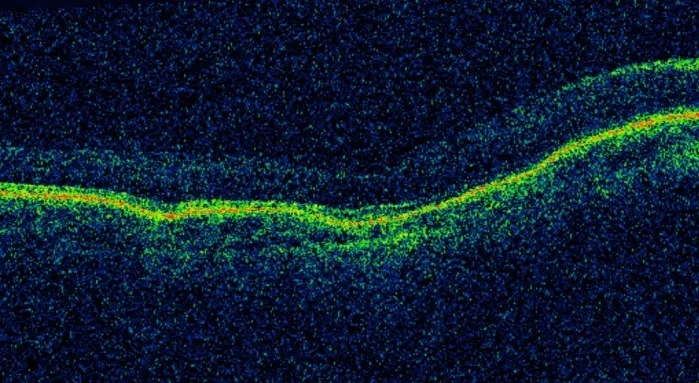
OCT scan is hazy due to media haze but both eyes showed thinning of the inner retinal layers and significant choroidal folds in both eyes.
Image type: ophthalmic_imaging (oct)